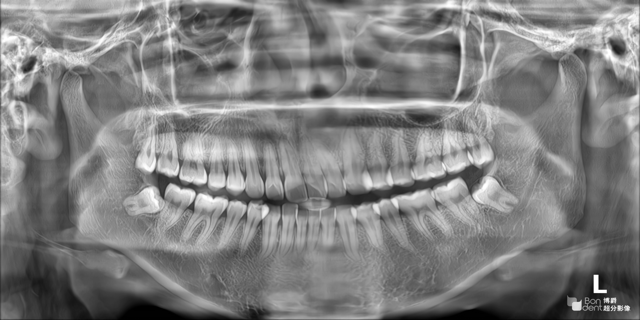
adult